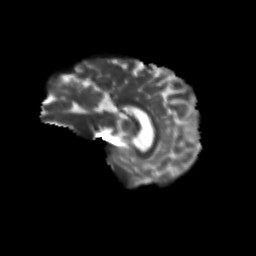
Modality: T2w
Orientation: sagittal
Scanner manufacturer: siemens
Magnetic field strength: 3 T
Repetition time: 9.2 s
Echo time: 0.084 s